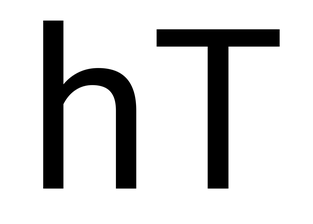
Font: Roboto_Regular